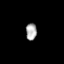
Tissue: prostate
Cell type: T cells
Senescence score: 0.7434
Nuclear area (px): 179
Mean DAPI intensity: 171.307